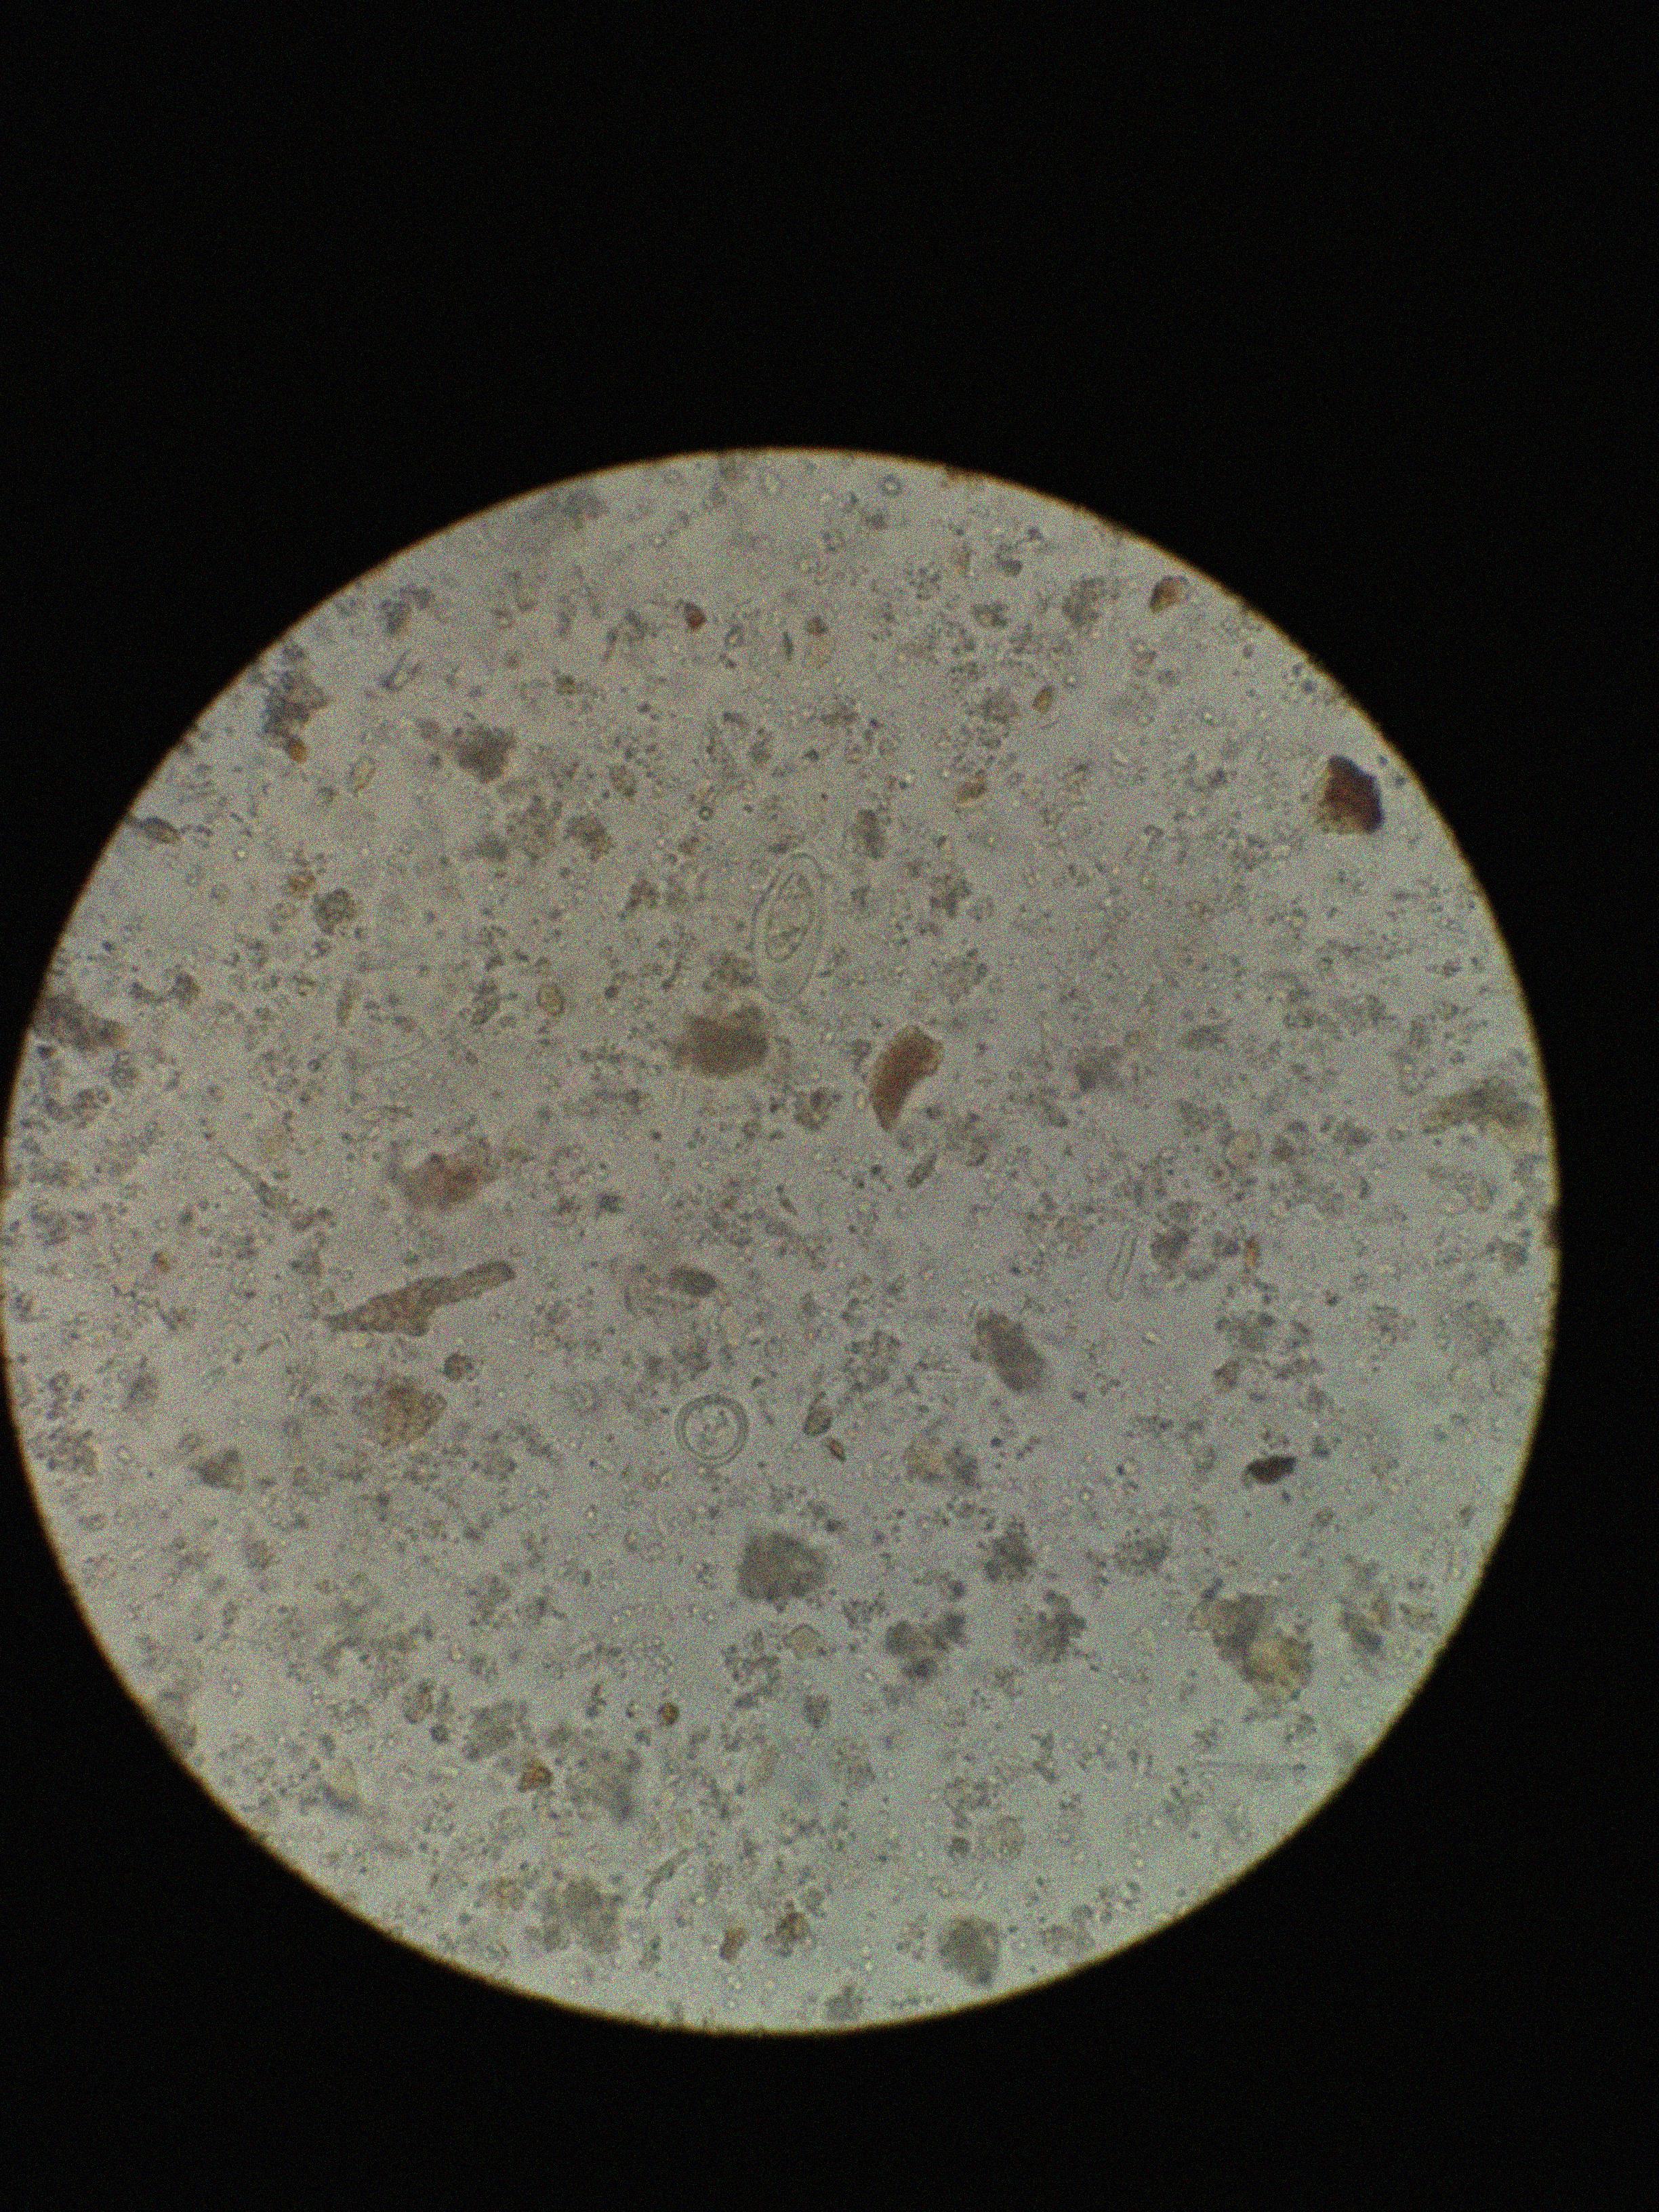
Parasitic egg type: Enterobius vermicularis